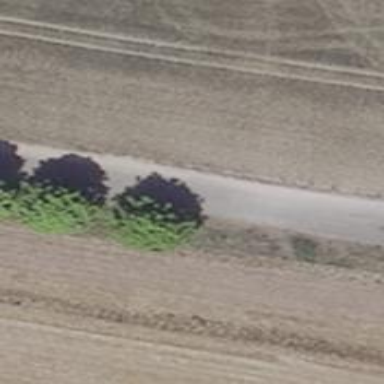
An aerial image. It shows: Row of deciduous broadleaved trees.